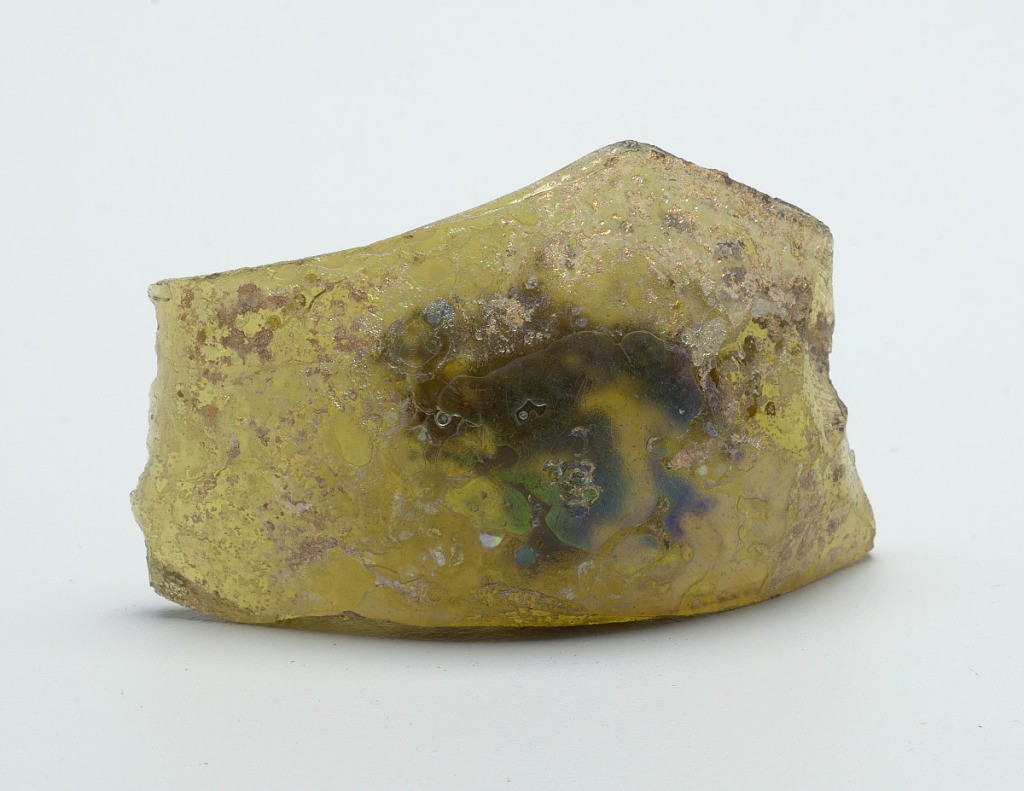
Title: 2 fragments of a vessel
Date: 1st century BC–5th century AD
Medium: glass
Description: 2 fragments  of vessel which orignally included 26 fragments selected for types of decoration, variation in color of glass, and iridescence. / 8for other accessioned fragments from the original accession of 26 fragmentents see 1928-15-4-a,b,c,g, h, m and n and 1928-15-4-p, q, r, s, u, w and x.